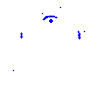
Particle: kaon